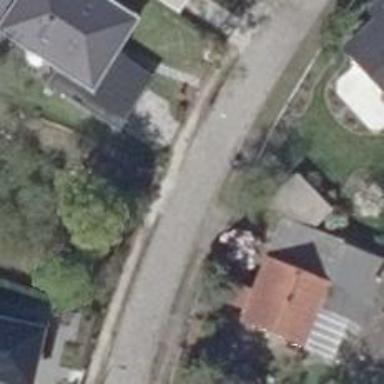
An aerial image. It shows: Residential road.